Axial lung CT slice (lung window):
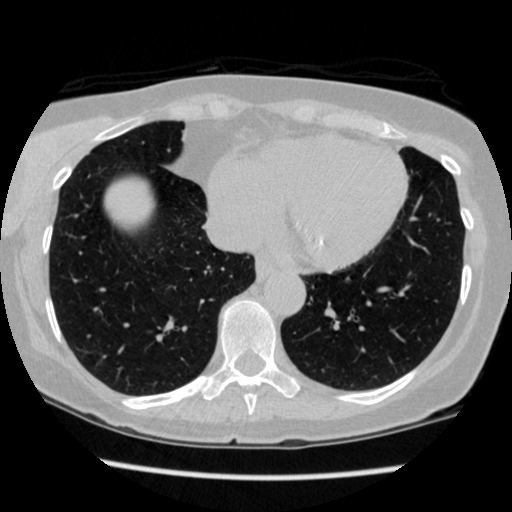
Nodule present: no